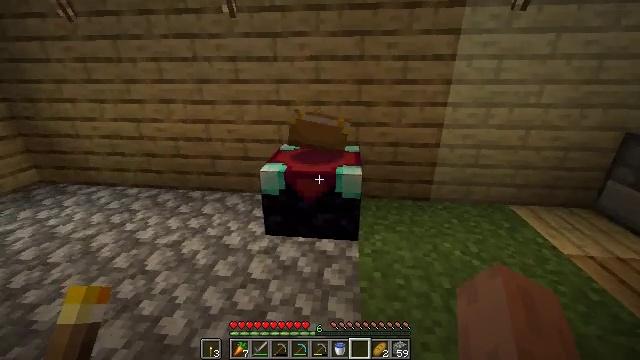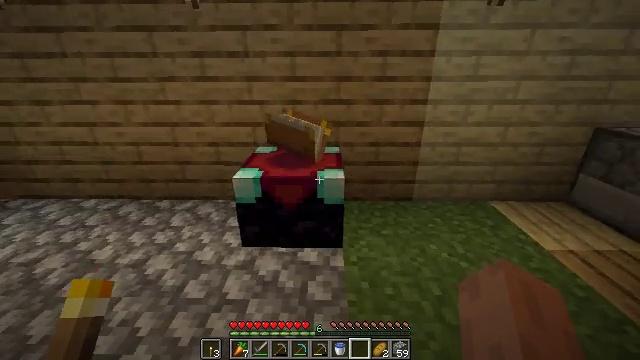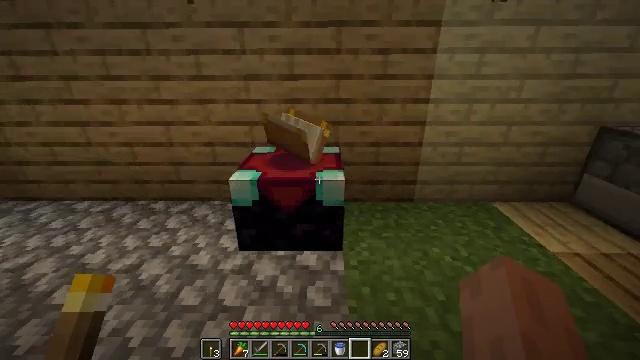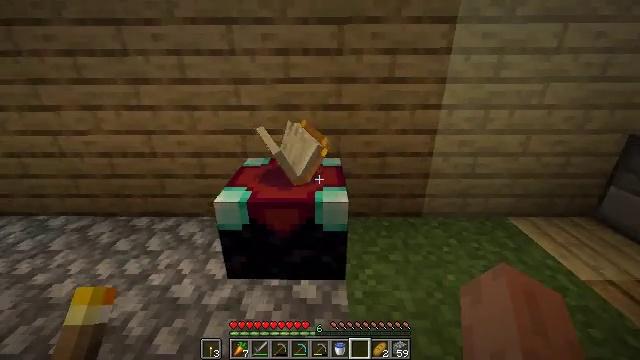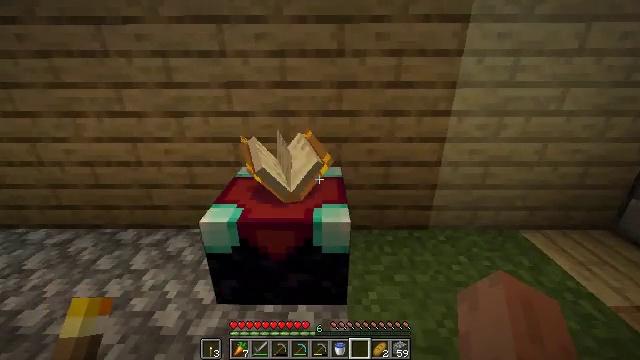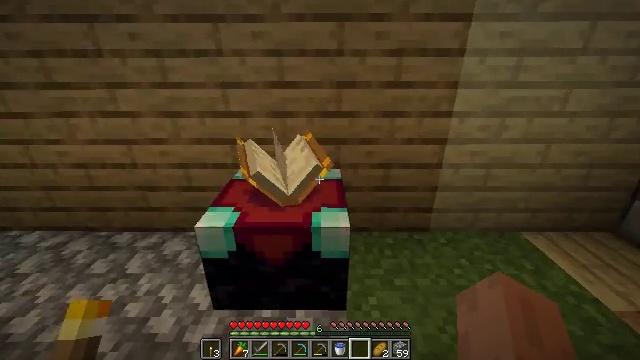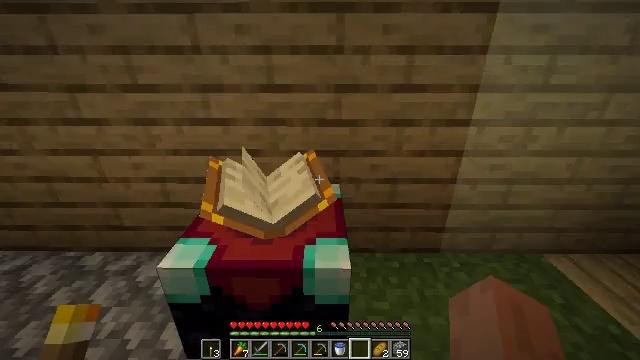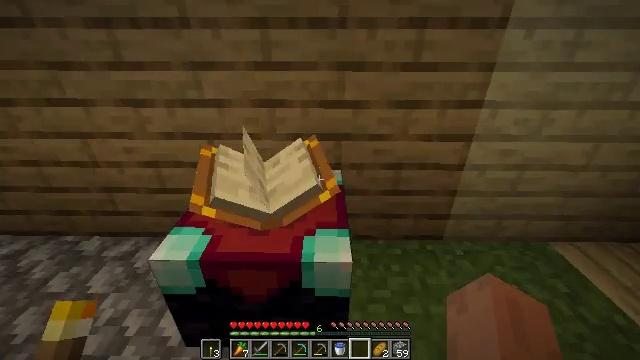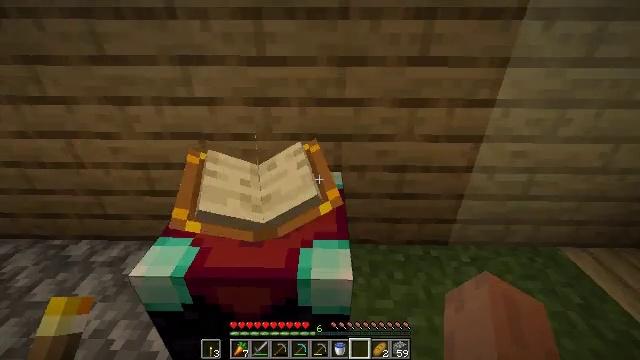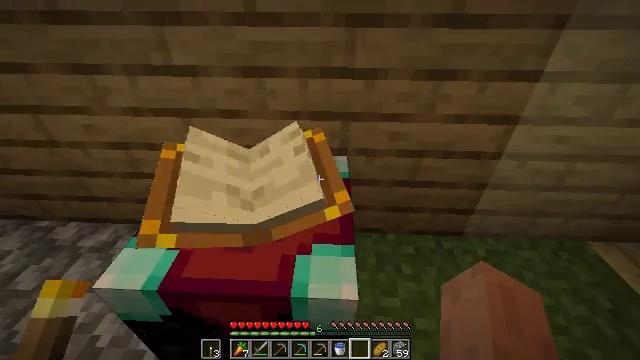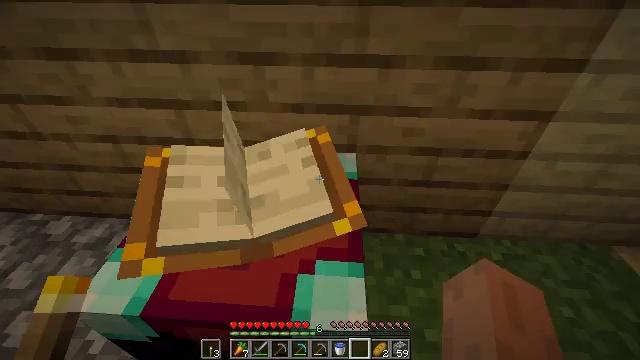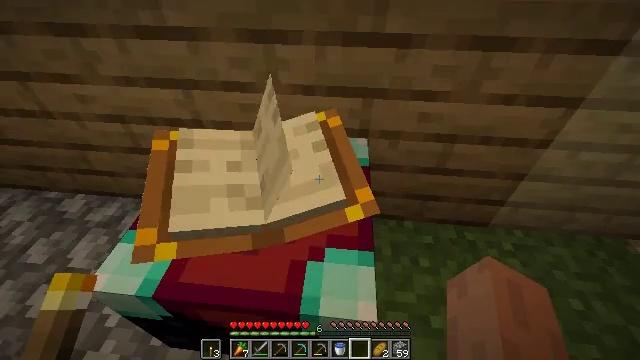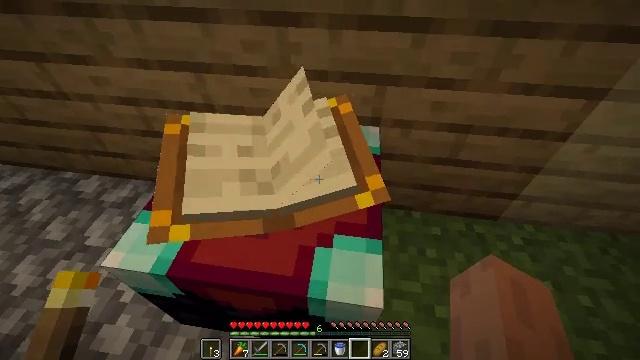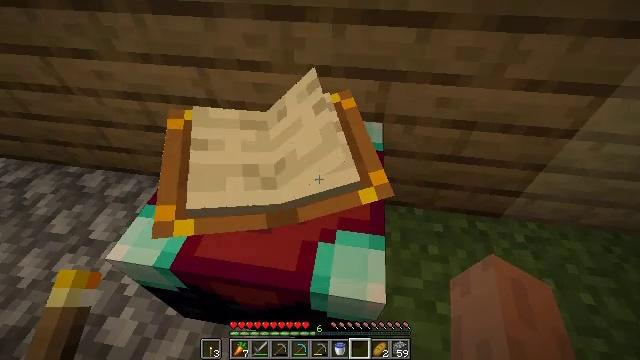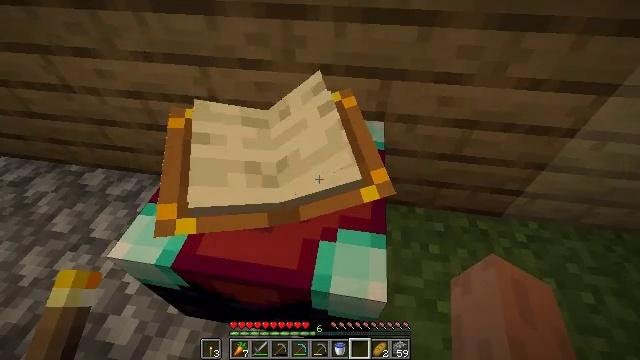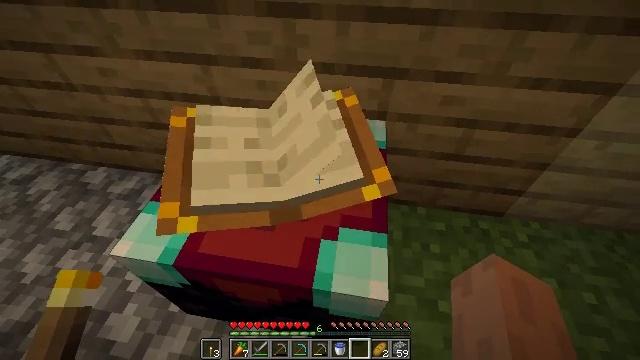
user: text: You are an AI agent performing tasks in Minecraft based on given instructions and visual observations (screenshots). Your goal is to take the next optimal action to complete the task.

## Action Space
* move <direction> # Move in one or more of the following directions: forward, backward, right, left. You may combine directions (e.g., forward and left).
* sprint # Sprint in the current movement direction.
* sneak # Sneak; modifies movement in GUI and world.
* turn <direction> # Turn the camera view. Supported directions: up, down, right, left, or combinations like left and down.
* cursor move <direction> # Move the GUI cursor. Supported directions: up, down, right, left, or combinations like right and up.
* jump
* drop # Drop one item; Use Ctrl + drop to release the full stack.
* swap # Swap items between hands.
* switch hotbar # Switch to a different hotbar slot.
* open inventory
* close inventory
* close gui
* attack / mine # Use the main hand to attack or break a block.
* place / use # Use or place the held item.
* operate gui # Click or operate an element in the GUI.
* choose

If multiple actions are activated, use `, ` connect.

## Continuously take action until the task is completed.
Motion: motion action
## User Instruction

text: Destroy the enchanting table to collect it.
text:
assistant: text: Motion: move forward, turn right
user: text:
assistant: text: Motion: move forward
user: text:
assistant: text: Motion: move forward
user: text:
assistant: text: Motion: move forward
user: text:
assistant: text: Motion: move forward
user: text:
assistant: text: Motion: move forward
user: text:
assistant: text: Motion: move forward, turn down
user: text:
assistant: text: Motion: move forward, turn down
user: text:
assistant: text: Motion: move forward, turn left and down
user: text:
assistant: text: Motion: move forward, turn left and down
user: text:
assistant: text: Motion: turn left and down
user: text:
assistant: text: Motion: turn left and down
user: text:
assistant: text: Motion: no_op
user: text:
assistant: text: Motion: no_op
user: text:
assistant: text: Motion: attack / mine
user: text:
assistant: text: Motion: attack / mine
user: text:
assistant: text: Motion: attack / mine
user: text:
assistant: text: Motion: attack / mine
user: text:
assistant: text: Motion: attack / mine
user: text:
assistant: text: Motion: attack / mine
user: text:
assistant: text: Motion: attack / mine
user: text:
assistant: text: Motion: attack / mine
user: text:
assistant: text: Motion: attack / mine
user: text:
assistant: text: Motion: attack / mine
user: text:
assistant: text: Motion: attack / mine
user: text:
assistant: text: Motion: attack / mine
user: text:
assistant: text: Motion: attack / mine
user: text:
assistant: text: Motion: attack / mine
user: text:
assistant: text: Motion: attack / mine
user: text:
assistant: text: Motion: attack / mine